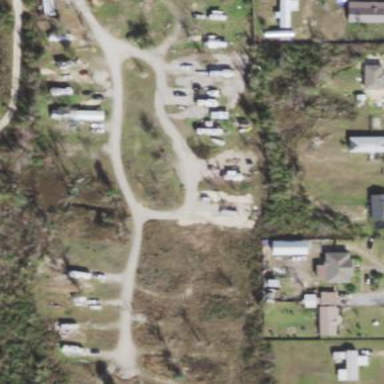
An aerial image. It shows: Residential area known as trailer park.